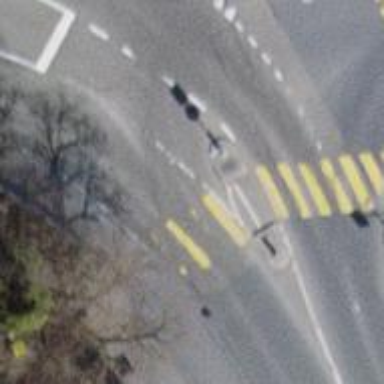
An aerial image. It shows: Uncontrolled zebra crossing with central island.